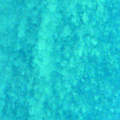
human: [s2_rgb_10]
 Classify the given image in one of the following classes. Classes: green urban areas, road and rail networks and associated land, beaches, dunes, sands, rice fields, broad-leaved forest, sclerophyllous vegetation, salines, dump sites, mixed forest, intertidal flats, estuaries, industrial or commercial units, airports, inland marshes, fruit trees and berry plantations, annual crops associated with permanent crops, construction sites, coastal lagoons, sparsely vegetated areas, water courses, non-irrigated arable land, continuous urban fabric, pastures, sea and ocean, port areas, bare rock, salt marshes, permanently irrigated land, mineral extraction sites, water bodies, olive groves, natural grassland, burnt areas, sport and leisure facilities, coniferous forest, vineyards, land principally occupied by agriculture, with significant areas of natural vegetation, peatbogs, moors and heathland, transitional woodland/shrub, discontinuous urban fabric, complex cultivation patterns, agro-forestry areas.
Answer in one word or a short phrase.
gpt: sea and ocean